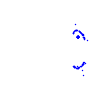
Particle: proton